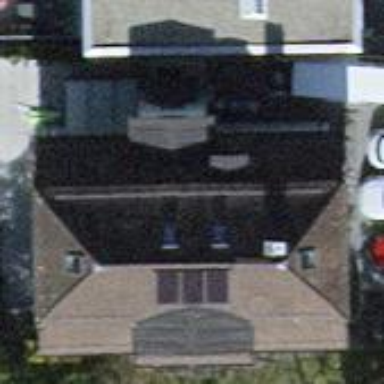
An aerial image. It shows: Building with tiled roof.